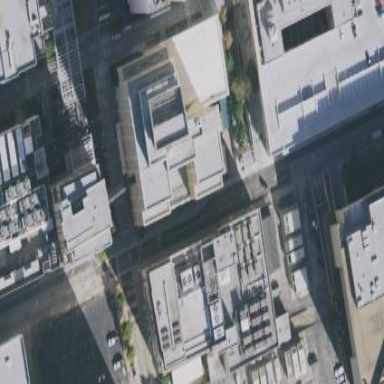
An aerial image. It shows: Commercial building.